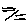
Label: line